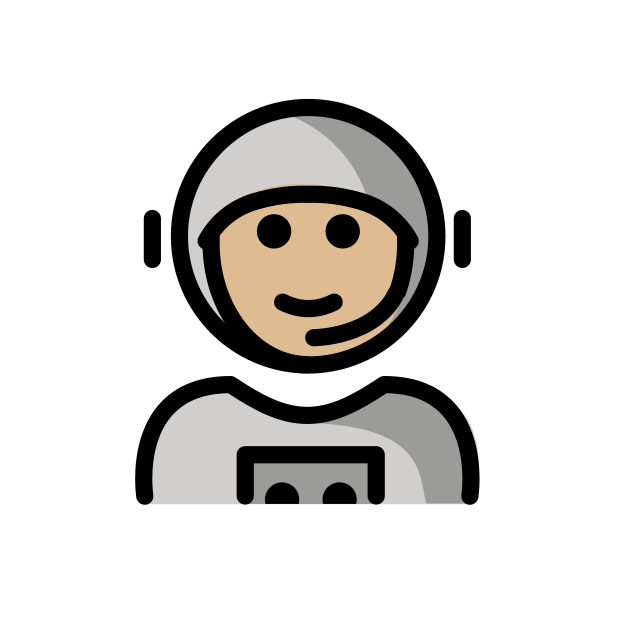
astronaut: medium-light skin tone